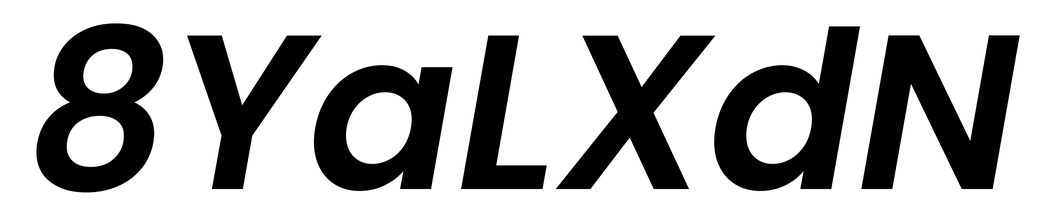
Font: Poppins-SemiBoldItalic